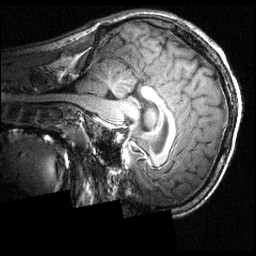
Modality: T1w
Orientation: sagittal
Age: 21
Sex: male
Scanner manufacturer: siemens
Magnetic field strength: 3.951 T
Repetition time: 1.5 s
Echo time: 0.00335 s